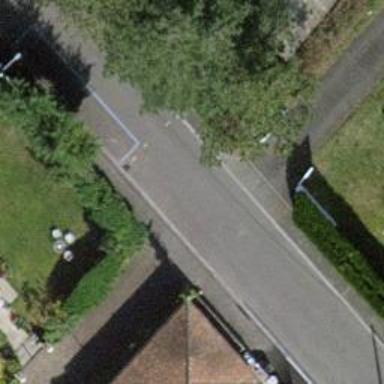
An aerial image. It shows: Residential road with sidewalks on both sides.